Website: lowes
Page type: review-order
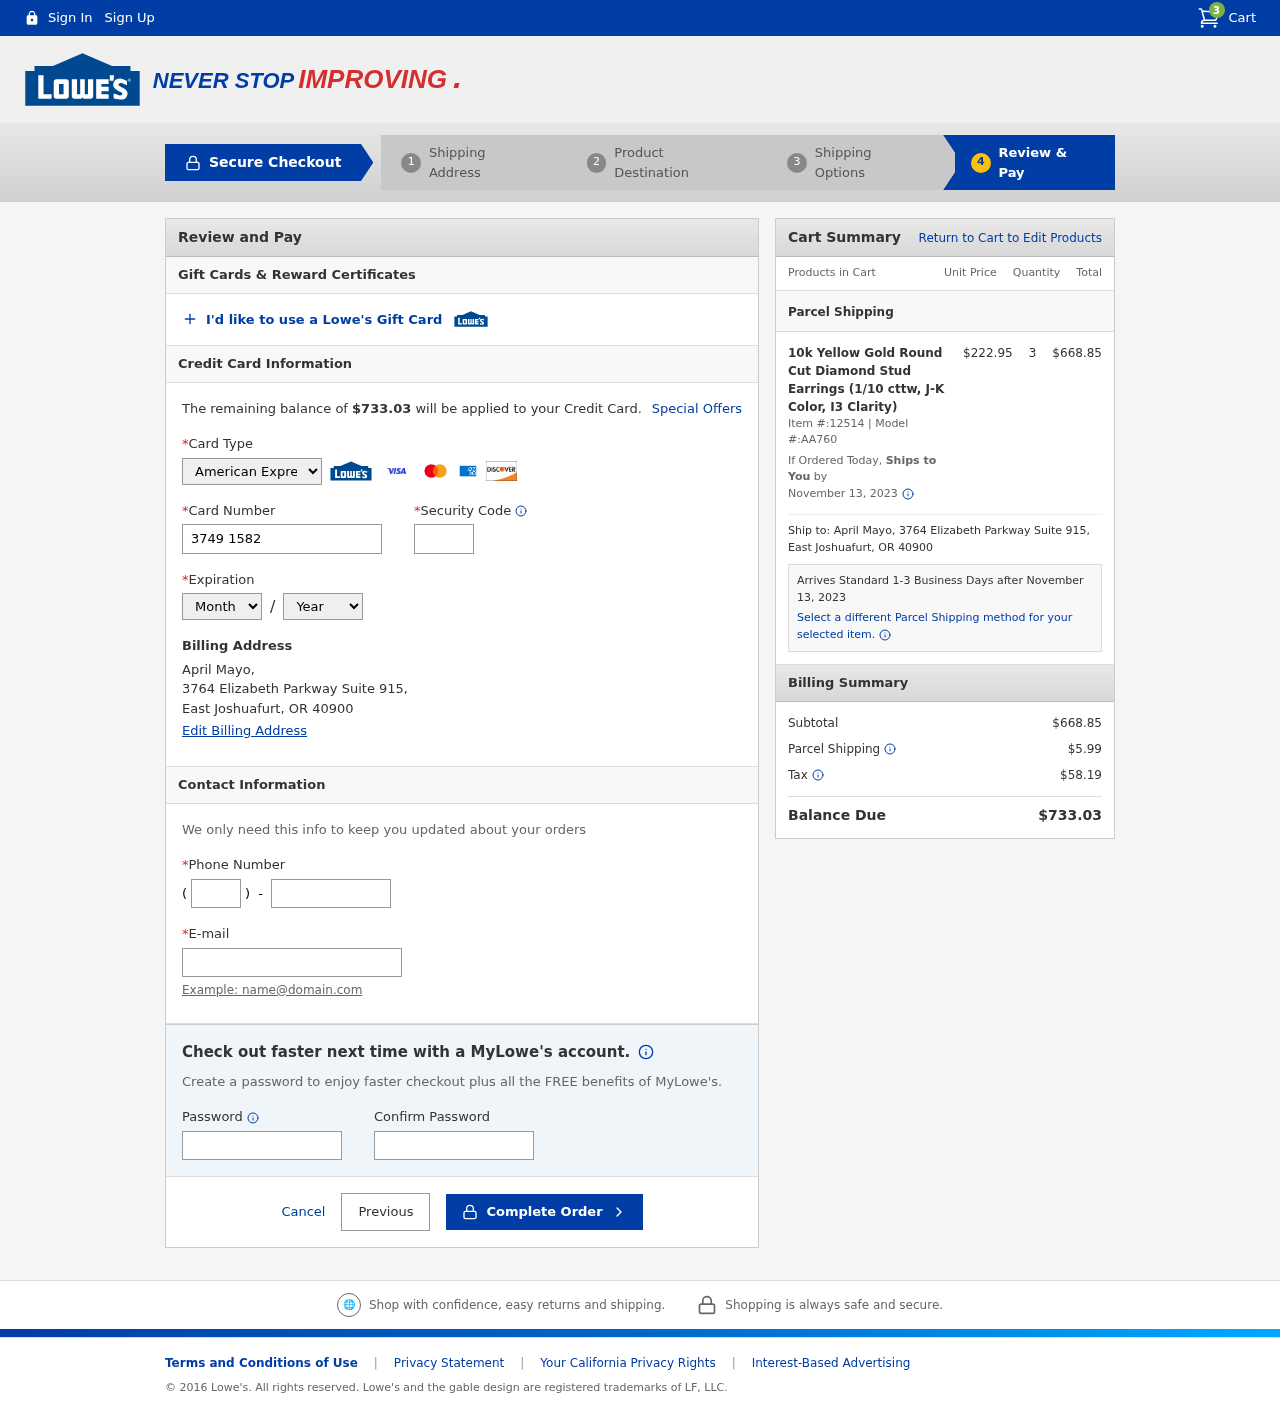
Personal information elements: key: PII_CARD_CVV
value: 3025
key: PII_CARD_EXPIRY_MONTH
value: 01
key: PII_CARD_EXPIRY_YEAR
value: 27
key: PII_CARD_NUMBER
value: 3749 1582 9231 619
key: PII_CARD_TYPE
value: American Express
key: PII_CITY
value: East Joshuafurt
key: PII_EMAIL
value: aprilmayo@hotmail.com
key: PII_FULLNAME
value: April Mayo,
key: PII_PHONE
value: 7908626960
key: PII_PHONE_AREA
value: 790
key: PII_POSTCODE
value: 40900
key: PII_STATE_ABBR
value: OR
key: PII_STREET
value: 3764 Elizabeth Parkway Suite 915,
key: PII_FULLNAME2
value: April Mayo
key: PII_STREET2
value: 3764 Elizabeth Parkway Suite 915
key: PII_CITY_STATE_ZIP2
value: East Joshuafurt, OR 40900
Product elements: key: PRODUCT1_NAME
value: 10k Yellow Gold Round Cut Diamond Stud Earrings (1/10 cttw, J-K Color, I3 Clarity)
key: PRODUCT1_PRICE
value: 222.95
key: PRODUCT1_QUANTITY
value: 3
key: PRODUCT1_ITEM_NUMBER
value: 12514
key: PRODUCT1_MODEL_NUMBER
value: AA760
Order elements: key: ORDER_NUM_ITEMS
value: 3
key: ORDER_TOTAL
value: $733.03
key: ORDER_SHIPPING_DATE
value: November 13, 2023
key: ORDER_SUBTOTAL
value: $668.85
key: ORDER_SHIPPING_DATE2
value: November 13, 2023
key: ORDER_SUBTOTAL2
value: $668.85
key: ORDER_SHIPPING_COST
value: $5.99
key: ORDER_TAX
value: $58.19